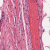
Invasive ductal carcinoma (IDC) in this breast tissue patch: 0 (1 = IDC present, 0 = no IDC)